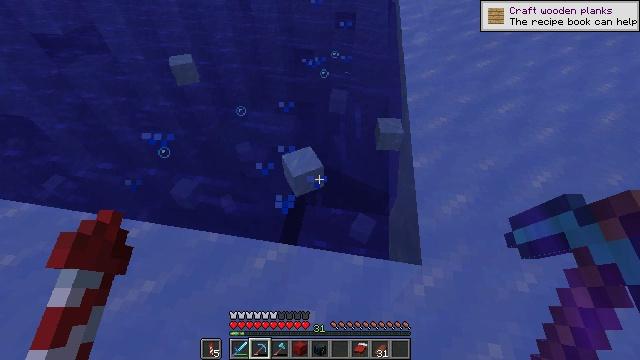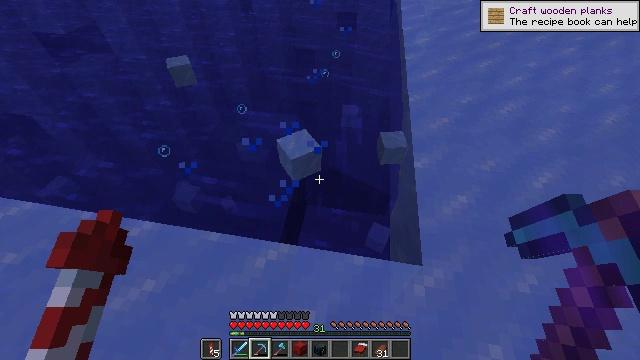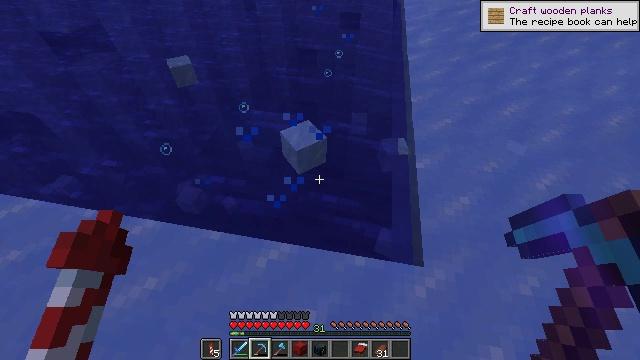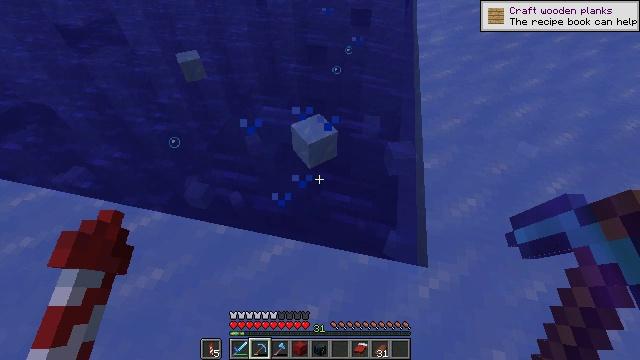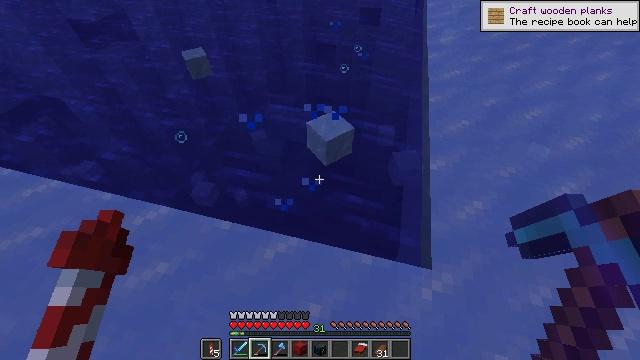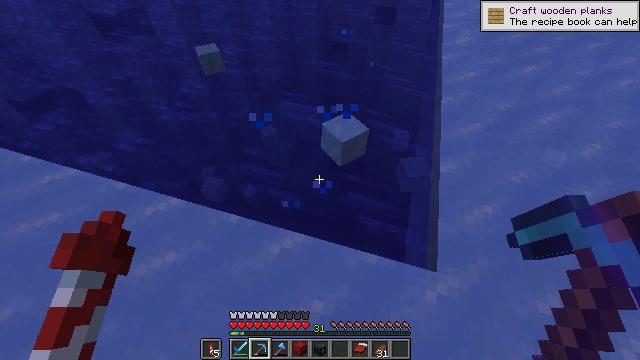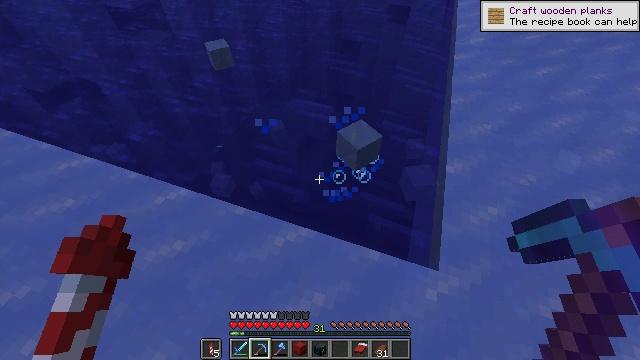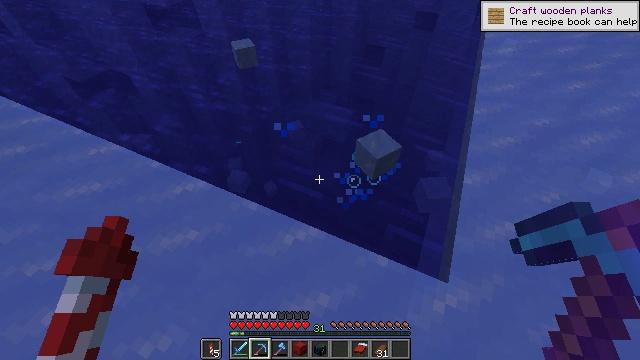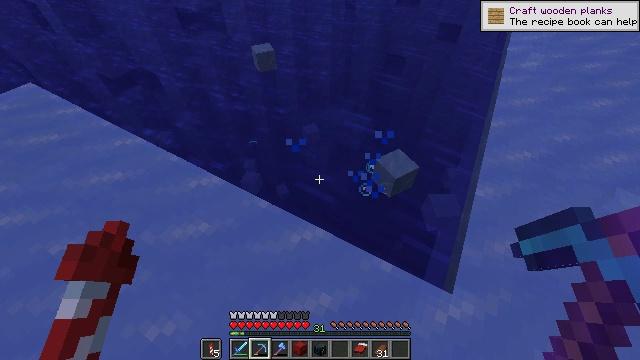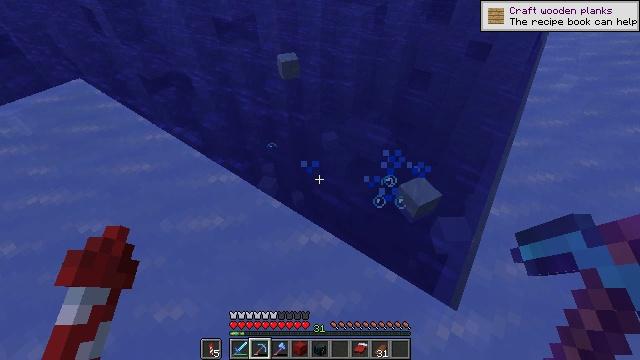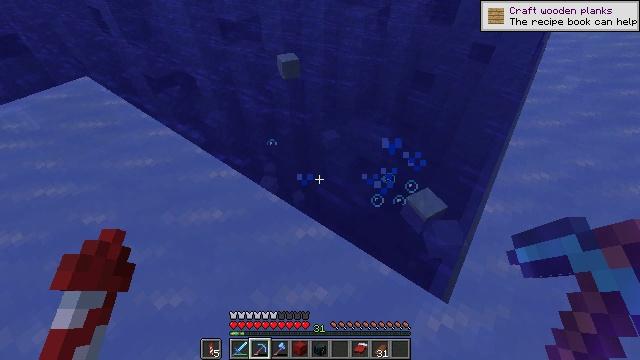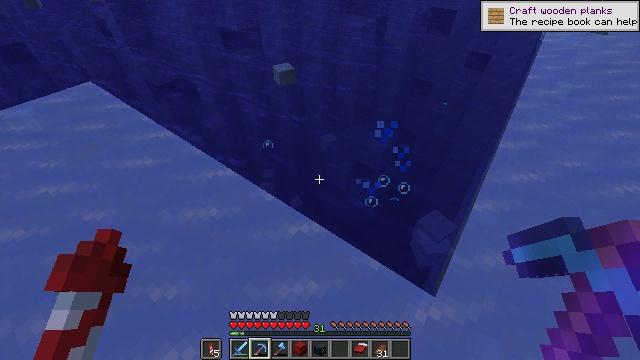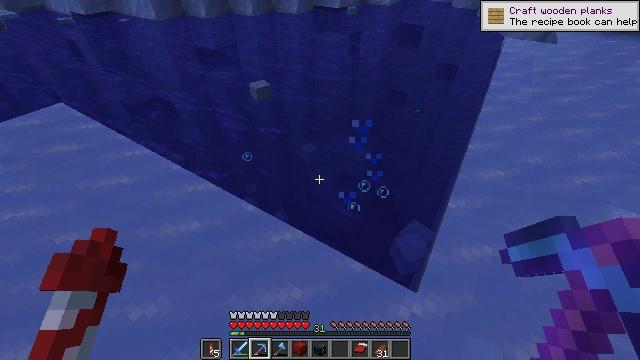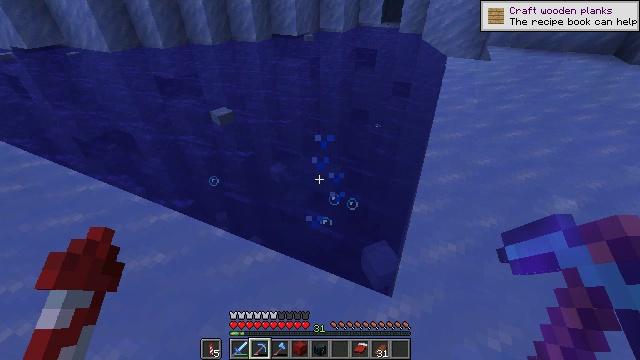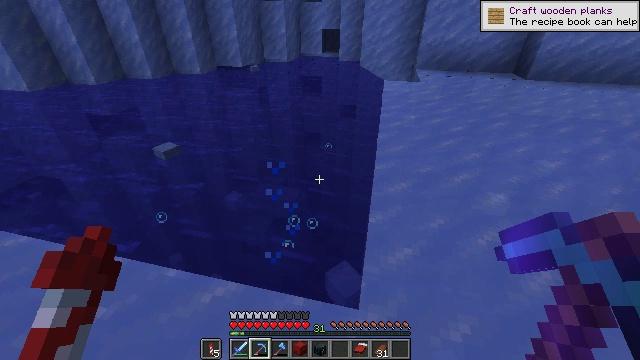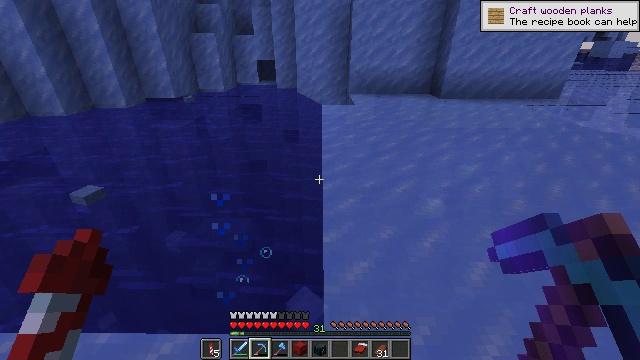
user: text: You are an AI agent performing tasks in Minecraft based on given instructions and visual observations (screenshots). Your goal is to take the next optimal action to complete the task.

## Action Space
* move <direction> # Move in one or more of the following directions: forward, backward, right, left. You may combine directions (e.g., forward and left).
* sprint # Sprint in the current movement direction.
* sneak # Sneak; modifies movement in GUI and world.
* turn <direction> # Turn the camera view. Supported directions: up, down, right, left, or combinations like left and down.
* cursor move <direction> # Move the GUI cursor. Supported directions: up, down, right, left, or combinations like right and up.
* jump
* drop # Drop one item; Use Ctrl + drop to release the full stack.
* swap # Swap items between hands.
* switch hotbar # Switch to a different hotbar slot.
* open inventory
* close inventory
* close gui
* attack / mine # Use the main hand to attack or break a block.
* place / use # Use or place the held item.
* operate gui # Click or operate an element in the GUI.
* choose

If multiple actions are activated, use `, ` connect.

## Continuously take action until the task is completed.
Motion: motion action
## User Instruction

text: Mine the ice block.
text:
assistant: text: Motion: no_op
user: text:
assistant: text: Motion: no_op
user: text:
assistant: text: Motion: turn left
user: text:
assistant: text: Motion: turn left
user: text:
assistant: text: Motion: move back, turn left
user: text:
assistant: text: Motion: move back and move right, turn left
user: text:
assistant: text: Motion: move back and move right, turn left
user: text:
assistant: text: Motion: move back and move right, turn left and up
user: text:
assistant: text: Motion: move back and move right, turn left and up
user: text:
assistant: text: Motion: no_op
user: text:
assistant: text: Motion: turn up
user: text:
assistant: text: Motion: turn right and up
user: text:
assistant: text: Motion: turn right and up
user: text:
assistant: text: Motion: turn right and up
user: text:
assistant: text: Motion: turn right and up
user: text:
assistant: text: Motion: turn right and up
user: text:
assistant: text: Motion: no_op
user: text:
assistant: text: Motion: no_op
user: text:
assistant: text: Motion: no_op
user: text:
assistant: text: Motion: no_op
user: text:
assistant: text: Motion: move forward
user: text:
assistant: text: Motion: move forward
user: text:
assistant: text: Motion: move forward
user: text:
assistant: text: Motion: move forward, turn right and up
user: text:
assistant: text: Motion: move forward, sprint, turn right and up
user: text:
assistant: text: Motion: move forward, sprint, turn right and up
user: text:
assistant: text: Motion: move forward, sprint, turn right and up
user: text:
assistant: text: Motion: move forward, sprint, turn right and up
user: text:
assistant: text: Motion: move forward, sprint, turn right and up
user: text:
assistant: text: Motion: move forward, sprint, turn right and up